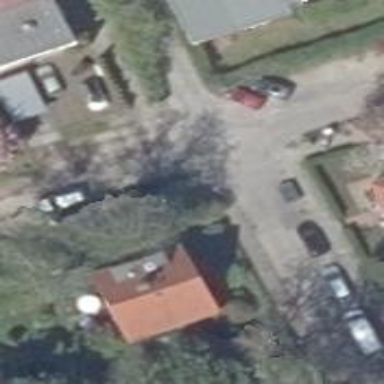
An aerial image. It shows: Smooth asphalt road in residential area.